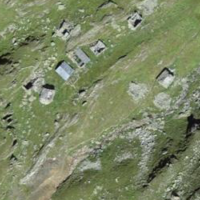
EUNIS habitat code: 26
Species observed at this site:
Marmota marmota
Geum montanum